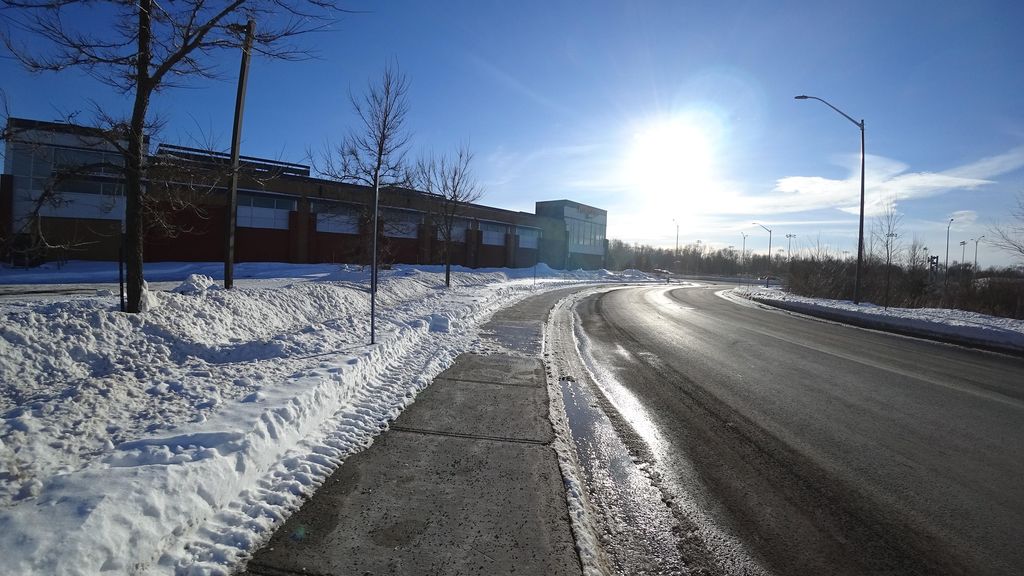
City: quebec_city